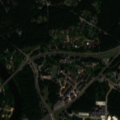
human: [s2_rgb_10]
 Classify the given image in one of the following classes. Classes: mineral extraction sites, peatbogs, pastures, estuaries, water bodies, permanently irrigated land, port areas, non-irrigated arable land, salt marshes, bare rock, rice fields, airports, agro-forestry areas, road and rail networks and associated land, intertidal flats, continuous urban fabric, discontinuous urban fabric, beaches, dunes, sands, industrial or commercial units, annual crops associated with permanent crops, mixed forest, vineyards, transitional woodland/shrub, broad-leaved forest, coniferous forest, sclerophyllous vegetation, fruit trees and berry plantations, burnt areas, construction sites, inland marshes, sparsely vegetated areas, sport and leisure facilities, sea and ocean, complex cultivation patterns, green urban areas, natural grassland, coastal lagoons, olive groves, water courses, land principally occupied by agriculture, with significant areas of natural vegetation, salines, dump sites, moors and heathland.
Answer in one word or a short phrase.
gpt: discontinuous urban fabric, green urban areas, coniferous forest, water courses